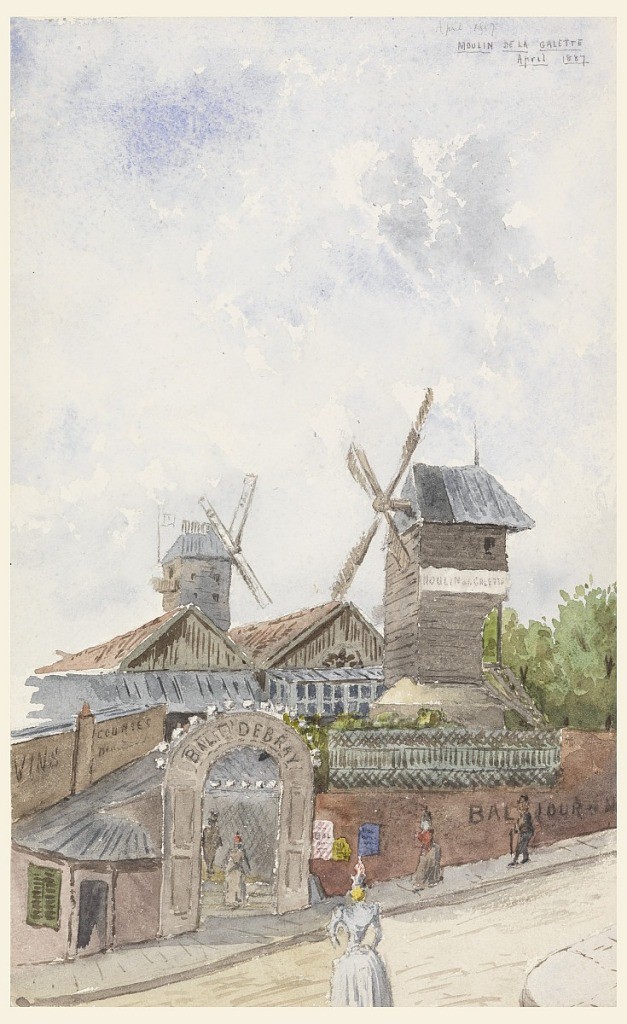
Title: Moulin de la Galette, Paris
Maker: Whitney Warren Jr., American, 1864–1943
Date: April 1887
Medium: Brush and watercolor on paper
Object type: Drawing
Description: View of the street and gateway of the Moulin de la Galette showing the windmill towers. Several "jeunes de joie" on their way in.